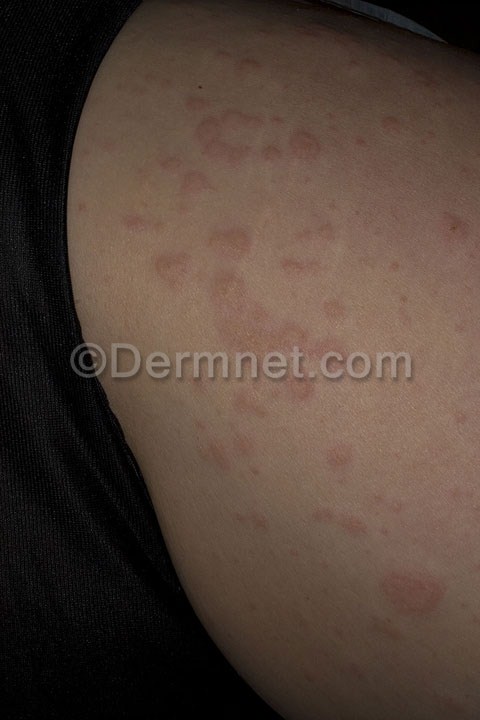
Disease: Vasculitis Photos